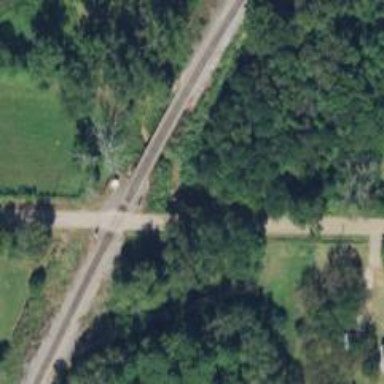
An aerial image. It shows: Culvert tunnel.